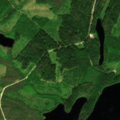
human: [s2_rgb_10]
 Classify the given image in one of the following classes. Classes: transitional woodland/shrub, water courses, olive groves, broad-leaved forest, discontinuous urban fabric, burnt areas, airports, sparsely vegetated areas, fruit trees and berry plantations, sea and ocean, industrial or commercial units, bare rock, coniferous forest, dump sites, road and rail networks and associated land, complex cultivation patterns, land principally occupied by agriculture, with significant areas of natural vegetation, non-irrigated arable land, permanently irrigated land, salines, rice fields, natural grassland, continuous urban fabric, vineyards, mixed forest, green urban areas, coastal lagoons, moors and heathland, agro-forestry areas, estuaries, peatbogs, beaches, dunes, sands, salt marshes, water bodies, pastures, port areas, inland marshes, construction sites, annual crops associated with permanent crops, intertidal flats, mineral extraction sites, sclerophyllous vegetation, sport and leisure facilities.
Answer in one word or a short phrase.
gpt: coniferous forest, mixed forest, transitional woodland/shrub, water bodies